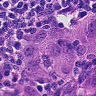
Metastatic tissue present: yes